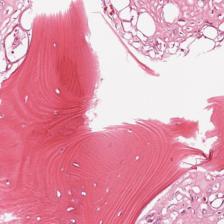
Label: Viable